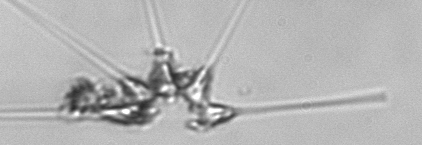
Label: Asterionellopsis_glacialis